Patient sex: M
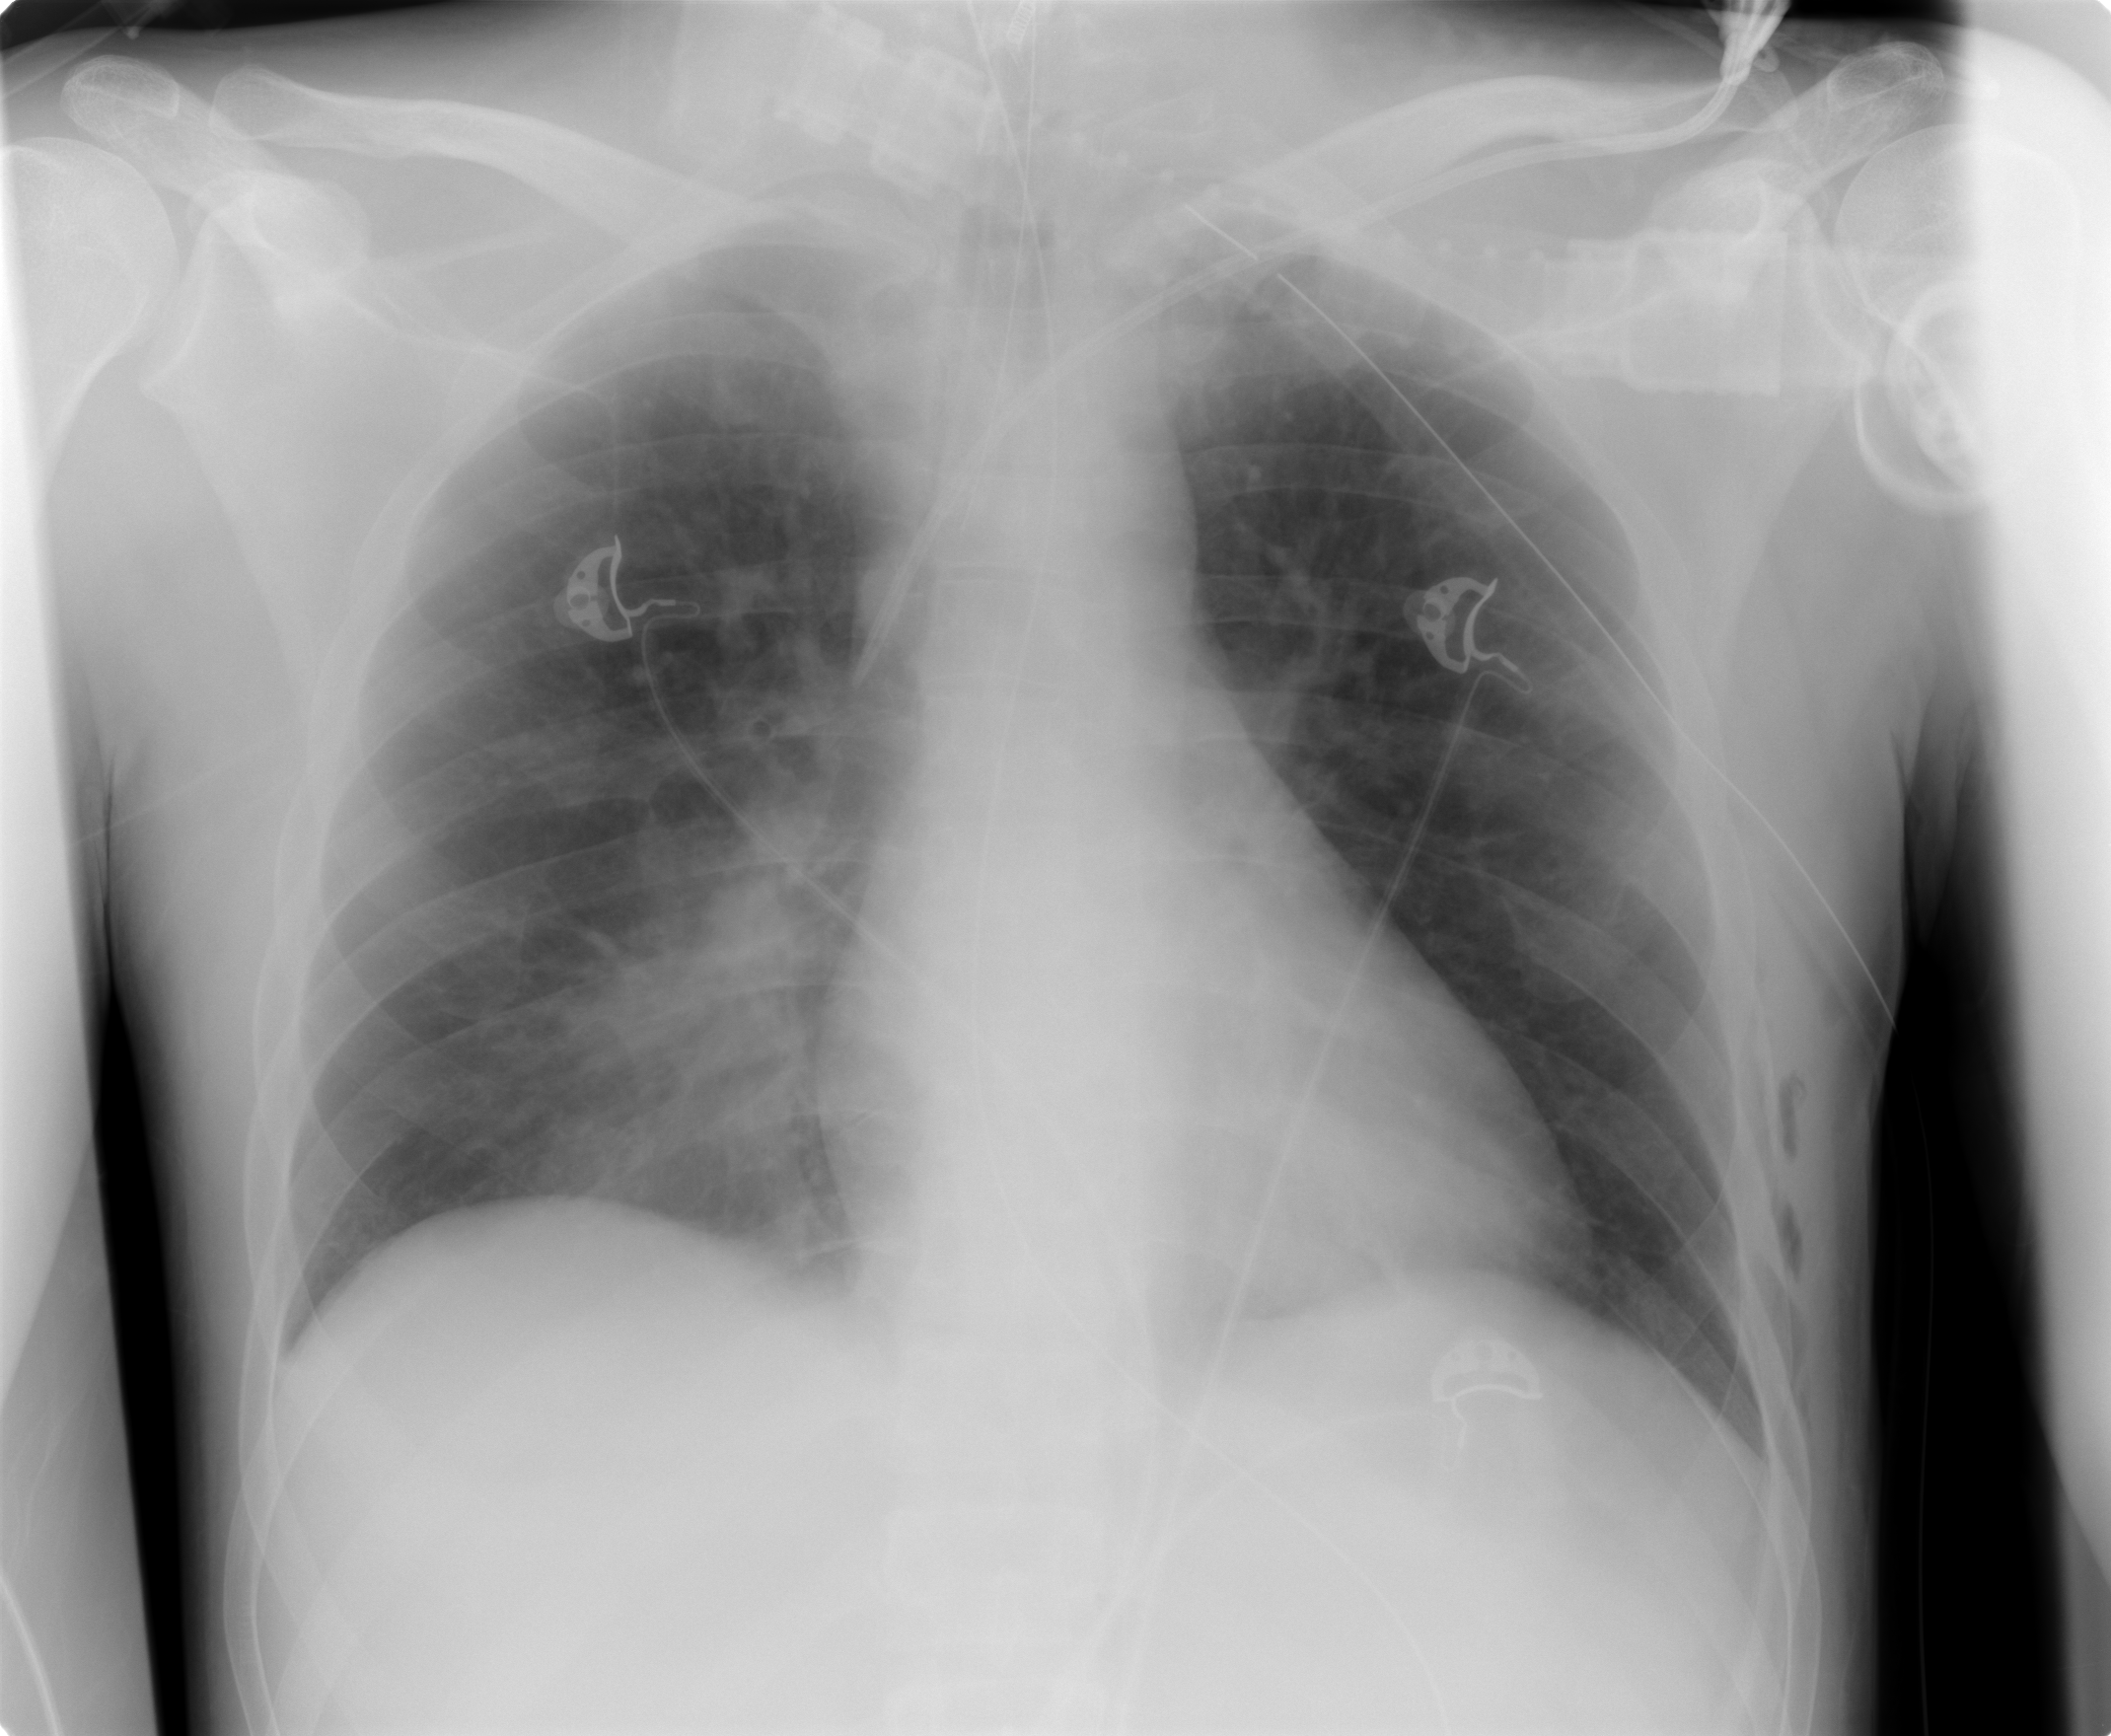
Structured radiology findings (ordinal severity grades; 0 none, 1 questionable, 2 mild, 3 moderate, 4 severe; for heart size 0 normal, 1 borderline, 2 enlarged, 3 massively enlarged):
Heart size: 0
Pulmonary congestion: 0
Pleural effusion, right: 0
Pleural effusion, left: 0
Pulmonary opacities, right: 2
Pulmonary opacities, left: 0
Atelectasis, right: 0
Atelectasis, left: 0